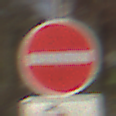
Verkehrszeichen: VerbotDerEinfahrt
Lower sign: MehrspurigeFahrzeugeFrei6
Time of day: MorningAfternoon
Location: Outdoor (Urban)
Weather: PartlyCloudy
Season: NotSpecified
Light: Natural